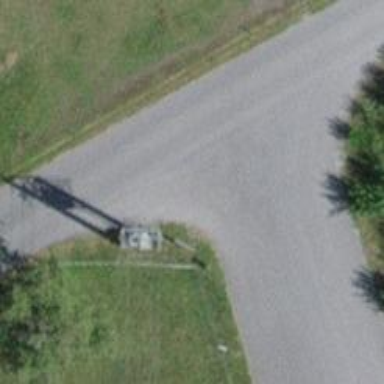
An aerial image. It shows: Utility pole in the area.